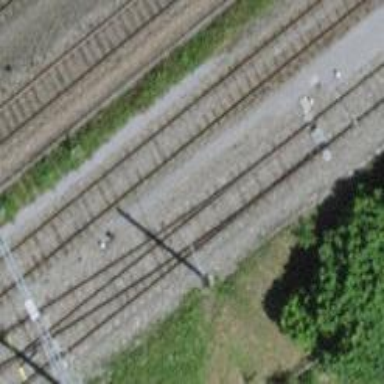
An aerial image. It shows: Railway switch.